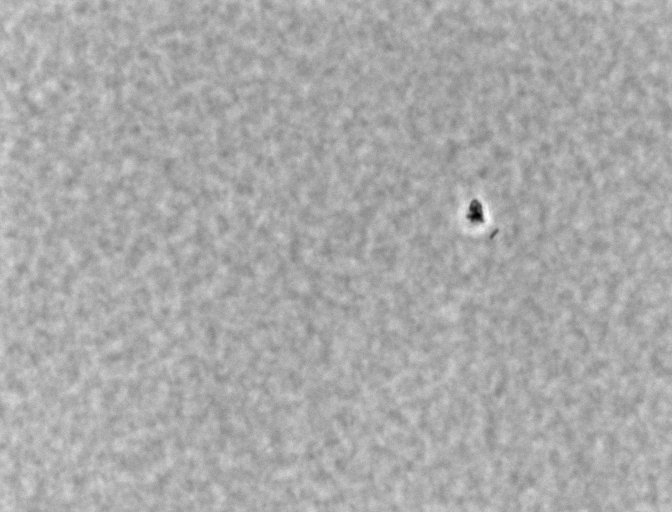
Listeria innocua